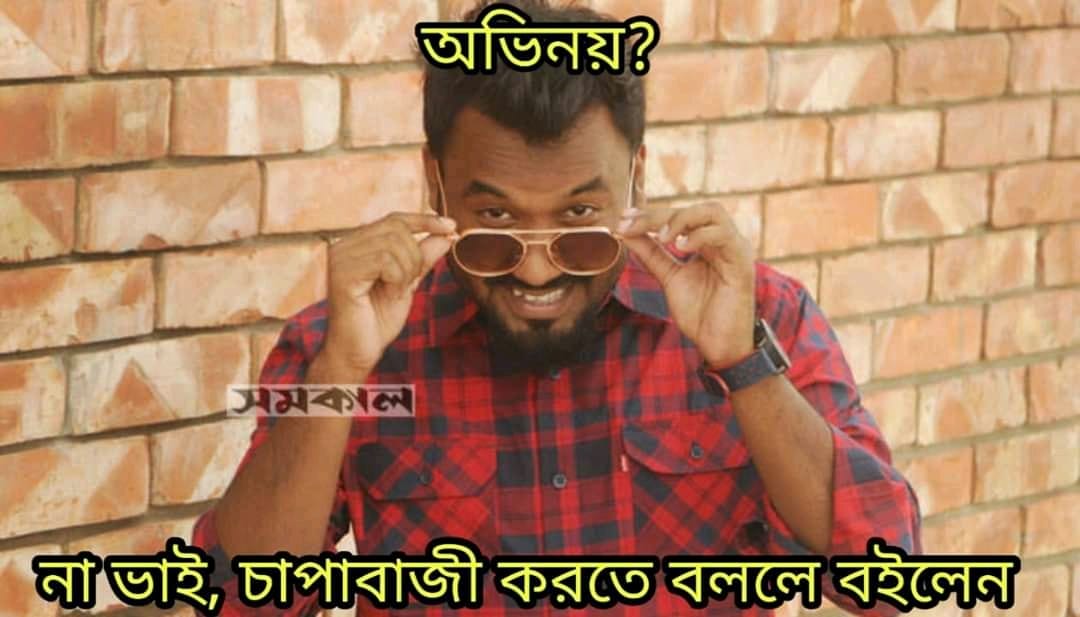
Caption: অভিনয়?     না ভাই, চাপাবাজী করতে বললে বইলেন
Label: hate